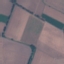
Label: AnnualCrop